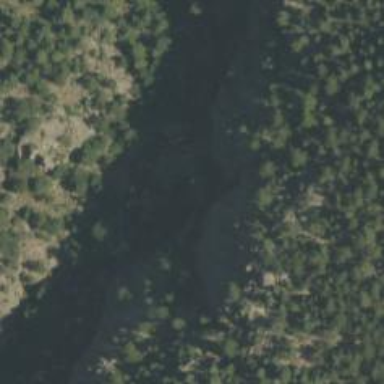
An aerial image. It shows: Craggy cliff ideal for climbing.